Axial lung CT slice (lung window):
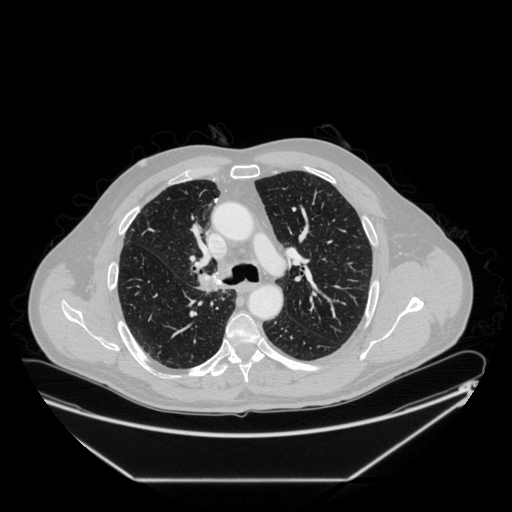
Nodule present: no